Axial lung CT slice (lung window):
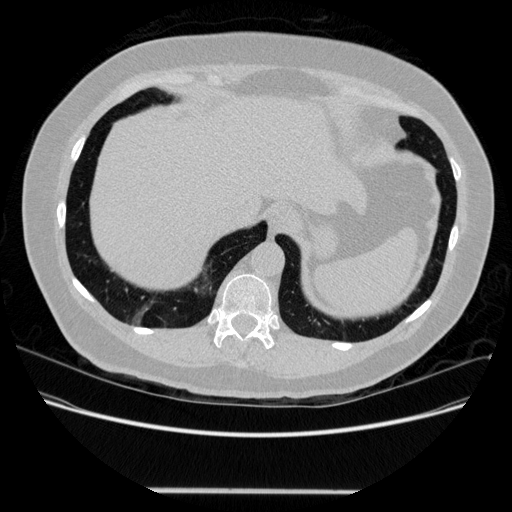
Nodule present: no